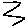
Label: zigzag